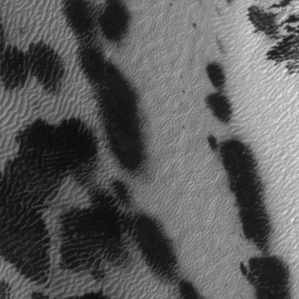
Label: frost